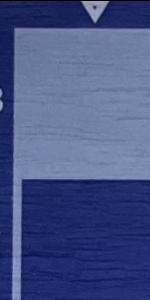
Label: Empty